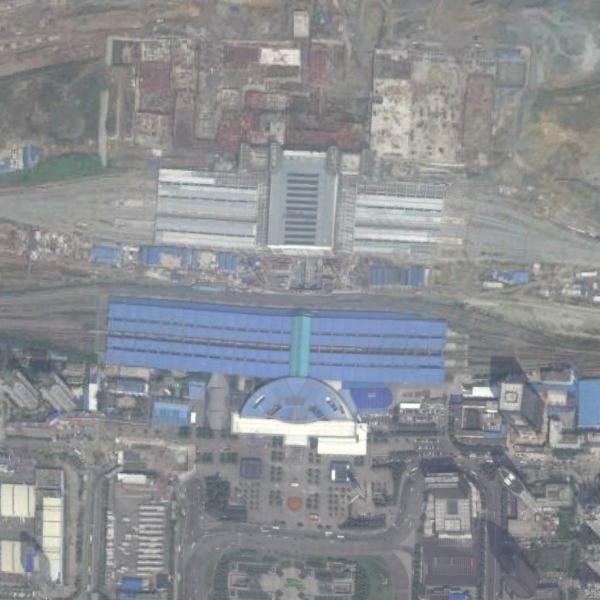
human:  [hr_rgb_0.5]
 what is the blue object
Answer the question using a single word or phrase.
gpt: railway station